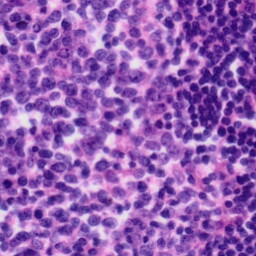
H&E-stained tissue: Tonsil